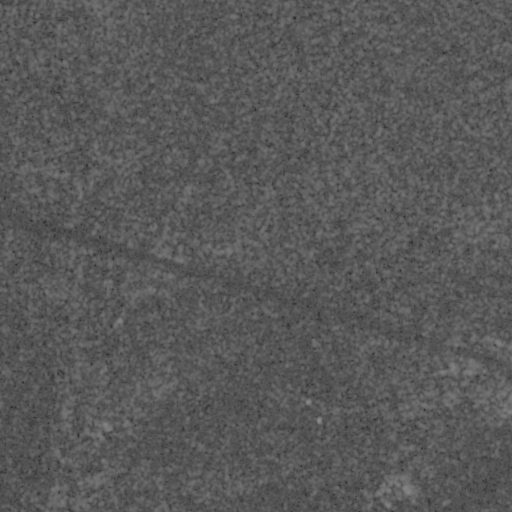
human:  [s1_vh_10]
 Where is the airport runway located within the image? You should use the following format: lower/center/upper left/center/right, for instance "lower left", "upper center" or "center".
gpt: The airport runway is located in the lower of the image.
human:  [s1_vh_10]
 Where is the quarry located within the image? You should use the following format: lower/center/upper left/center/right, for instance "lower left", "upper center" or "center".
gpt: There is no quarry in the image.

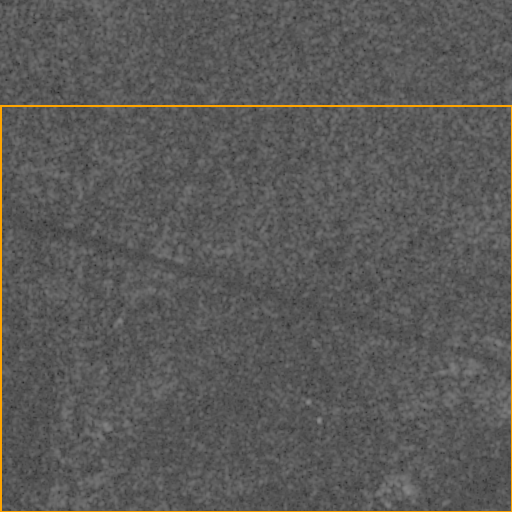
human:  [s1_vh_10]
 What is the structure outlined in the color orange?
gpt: The structure outlined in orange is an airport.
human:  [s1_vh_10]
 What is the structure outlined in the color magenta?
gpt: There is no magenta outline.